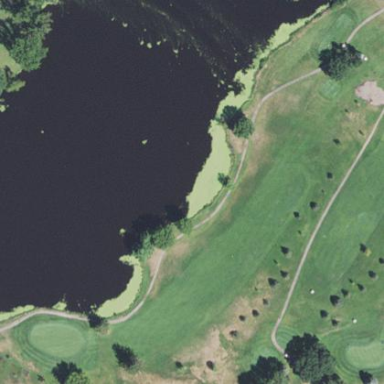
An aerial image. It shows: Rough area on grassy golf course.